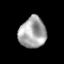
Tissue: lung
Cell type: Others
Senescence score: 0.2306
Nuclear area (px): 823
Mean DAPI intensity: 165.475